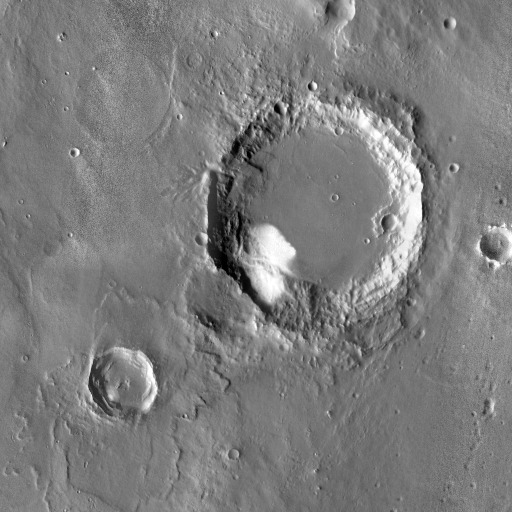
Crater classes present: Background, Other, Layered, Buried, Secondary